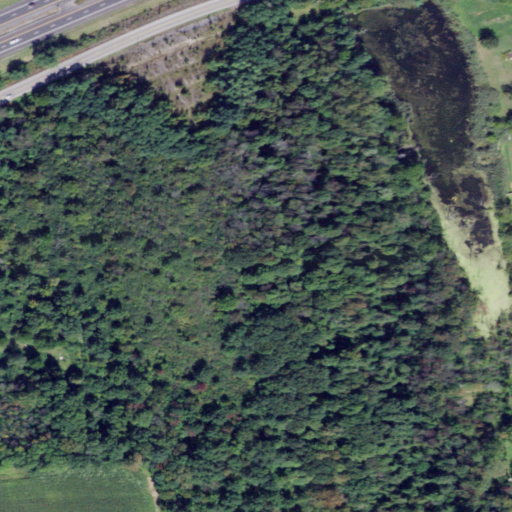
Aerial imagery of mountain in New York named Emerson Hill containing deciduous forest, mixed forest, open water, medium intensity development, low intensity development, pasture, cultivated crops, and open development